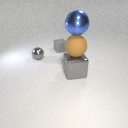
large brown rubber sphere above large gray metal cube